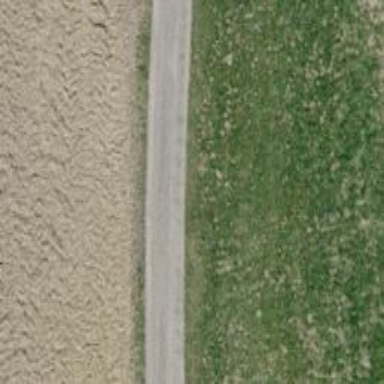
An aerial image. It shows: Track with grade 1 quality.